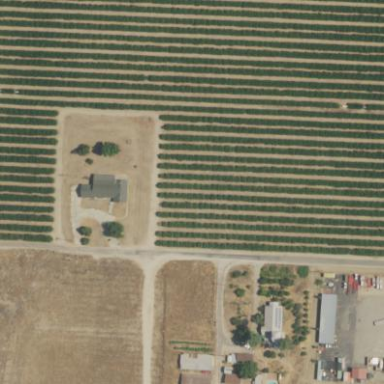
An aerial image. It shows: Orchard.